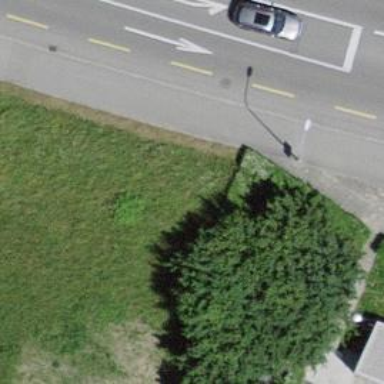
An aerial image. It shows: Hedge barrier.